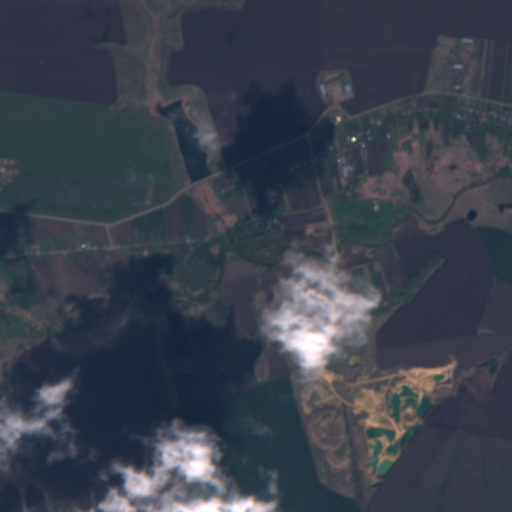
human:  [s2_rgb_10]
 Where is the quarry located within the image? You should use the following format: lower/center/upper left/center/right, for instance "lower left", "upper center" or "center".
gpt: The quarry is located in the lower right of the image.
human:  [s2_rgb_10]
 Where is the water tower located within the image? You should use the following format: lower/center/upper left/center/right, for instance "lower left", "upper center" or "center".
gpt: The water tower is located in the upper right of the image.
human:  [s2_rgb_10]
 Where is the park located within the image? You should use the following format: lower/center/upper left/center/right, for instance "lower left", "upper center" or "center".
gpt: There is no park in the image.